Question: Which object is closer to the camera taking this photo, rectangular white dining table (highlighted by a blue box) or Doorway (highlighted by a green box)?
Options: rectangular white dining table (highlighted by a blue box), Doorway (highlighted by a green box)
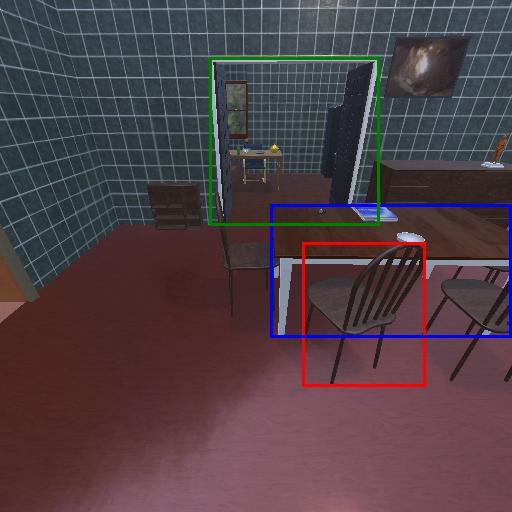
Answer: rectangular white dining table (highlighted by a blue box)